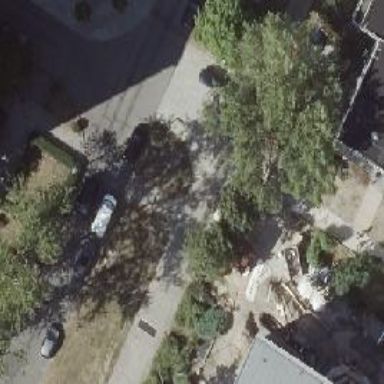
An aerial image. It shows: Concrete sidewalk along the footway.